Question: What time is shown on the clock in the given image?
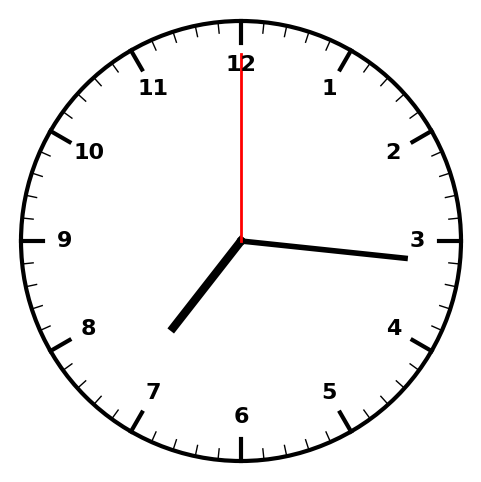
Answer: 07:16:00